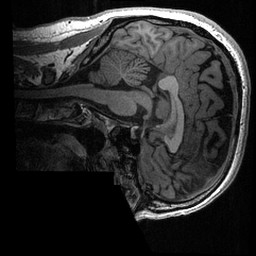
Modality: T1w
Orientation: sagittal
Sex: male
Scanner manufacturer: ge
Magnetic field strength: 3 T
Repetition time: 0.0064 s
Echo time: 0.00281 s